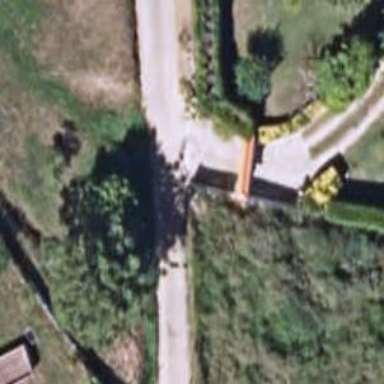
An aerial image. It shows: Unclassified road with concrete surface.